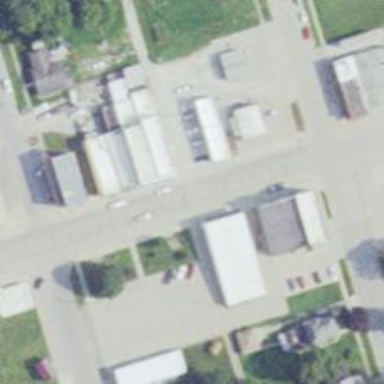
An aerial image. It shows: Alleyway designated as service road.